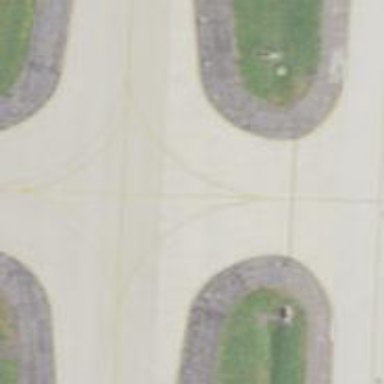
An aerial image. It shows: View of taxiway at the airport.